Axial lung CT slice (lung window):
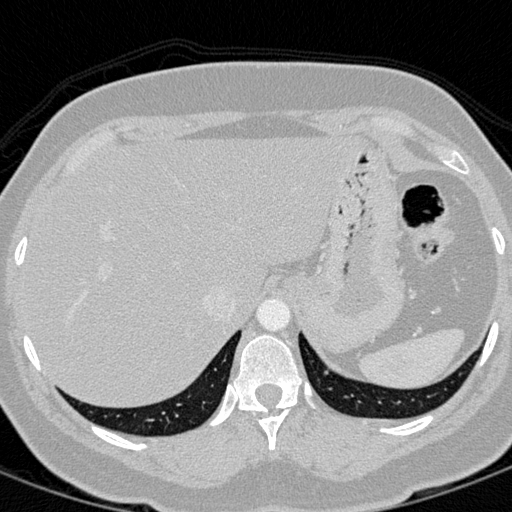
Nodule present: no